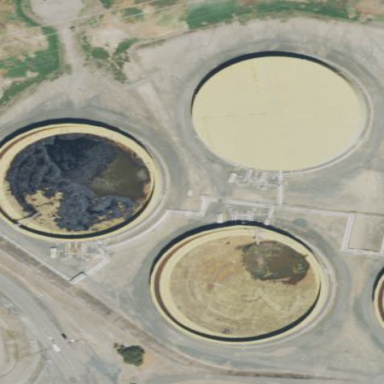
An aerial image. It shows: Storage tank building.